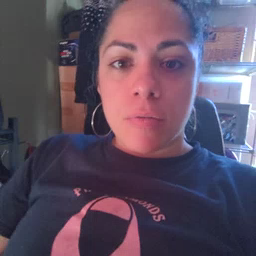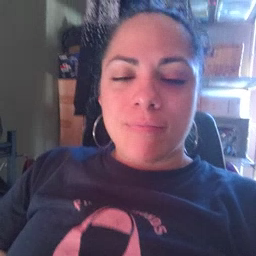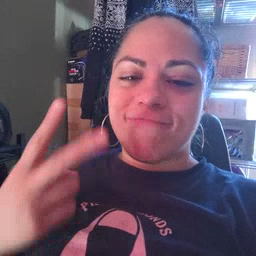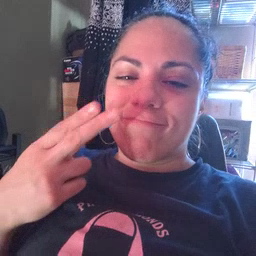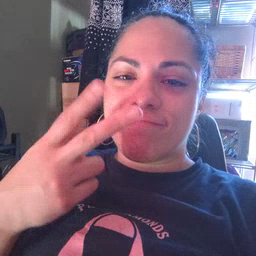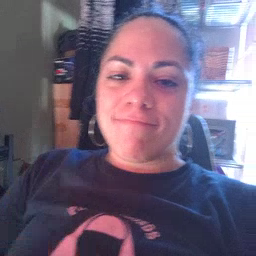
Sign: scissors